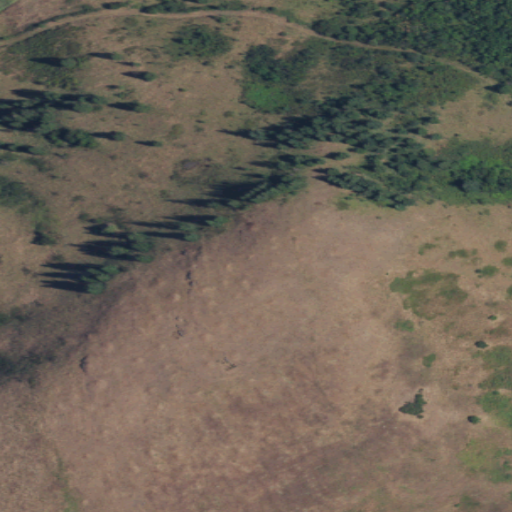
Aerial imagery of mountain in Washington named St'umt'umm Mountain containing pasture, evergreen forest, shrub, and cultivated crops